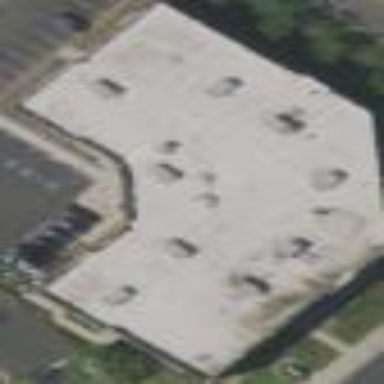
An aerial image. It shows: Commercial building.